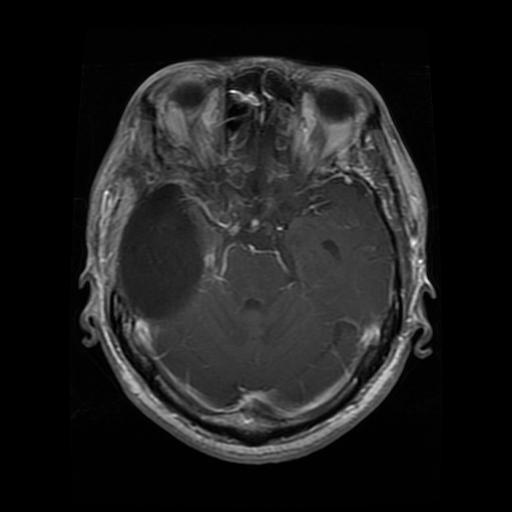
Label: glioma